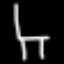
Label: chair